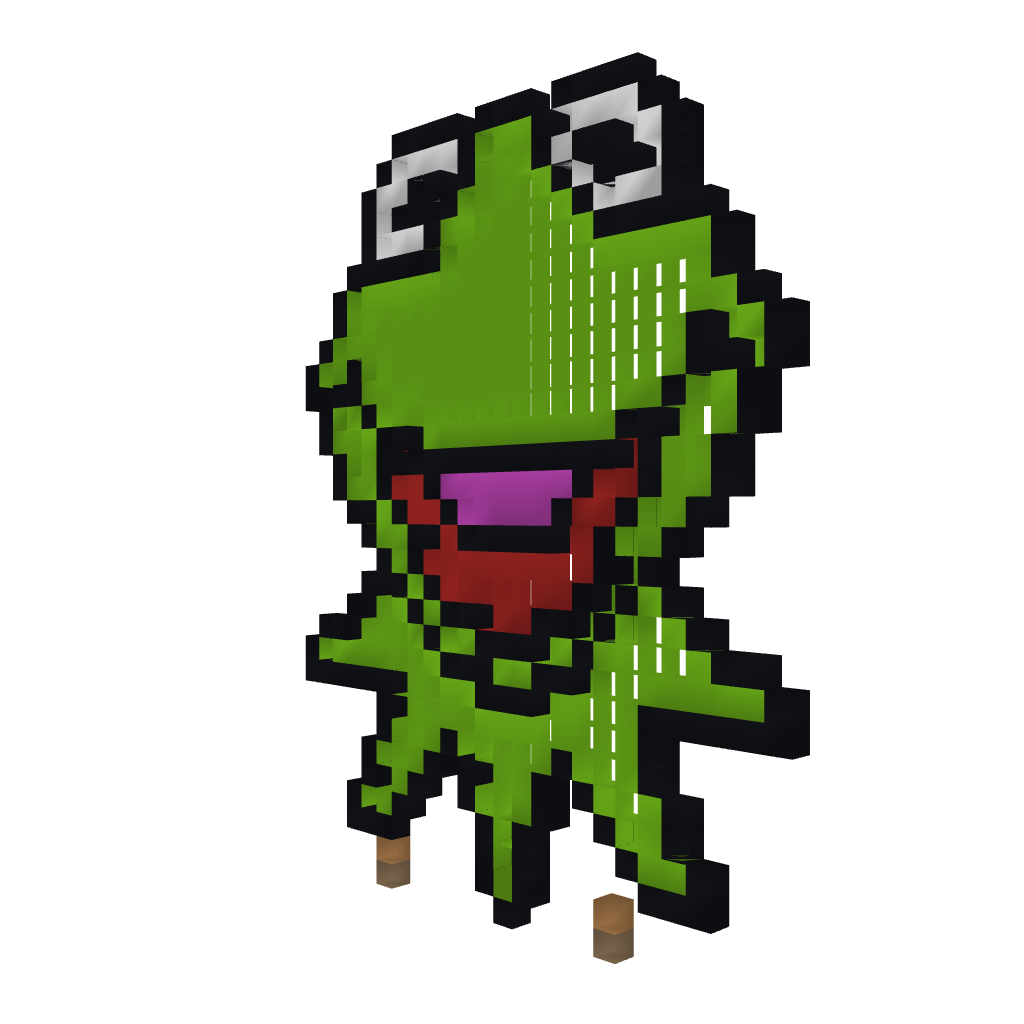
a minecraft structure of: Kermit